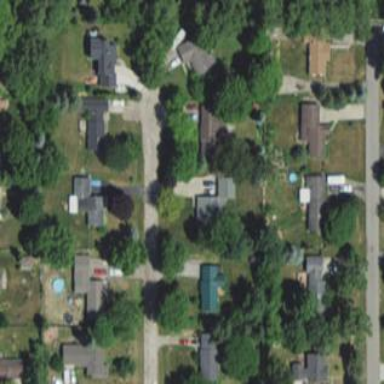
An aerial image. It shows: This residential area consists of single-family homes.